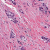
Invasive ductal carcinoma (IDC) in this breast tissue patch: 0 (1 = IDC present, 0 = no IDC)